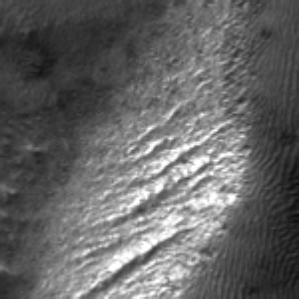
Label: frost